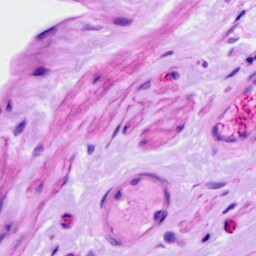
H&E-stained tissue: Ovarian